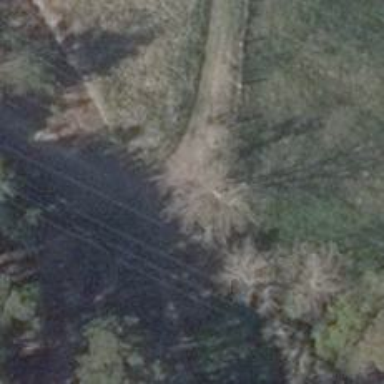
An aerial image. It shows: Sandy track road with grade3 tracktype.